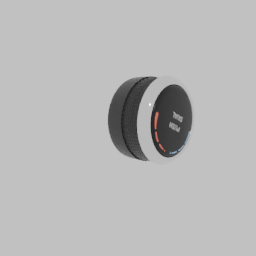
Label: electronics